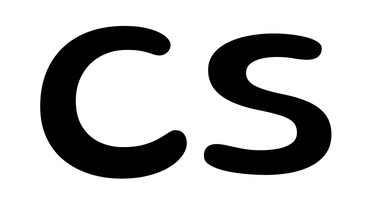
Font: Gluten_Regular